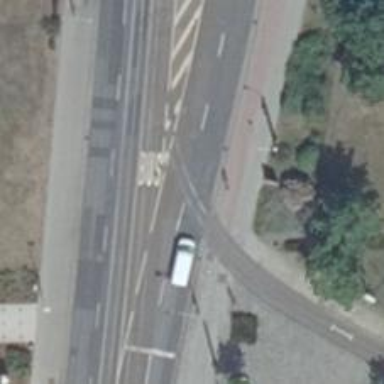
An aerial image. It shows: Asphalt service road next to tram railway with electrified contact line.